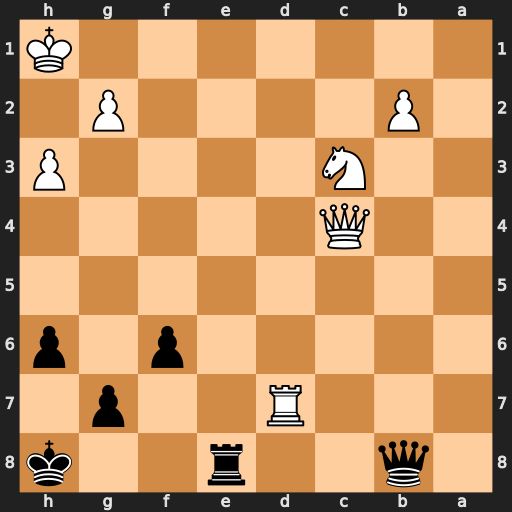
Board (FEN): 1q2r2k/3R2p1/5p1p/8/2Q5/2N4P/1P4P1/7K
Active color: b
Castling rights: -
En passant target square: -
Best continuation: Re1+ Qf1 Rxf1#